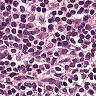
Metastatic tissue present: no